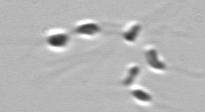
Label: Dinobryon